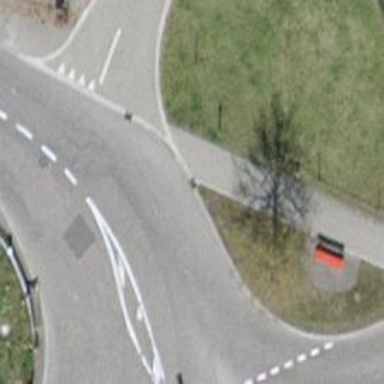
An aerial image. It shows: Unmarked crossing on asphalt footway.